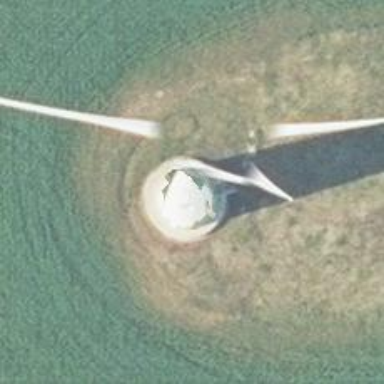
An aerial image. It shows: Wind generator using horizontal axis wind turbines.